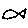
Label: fish